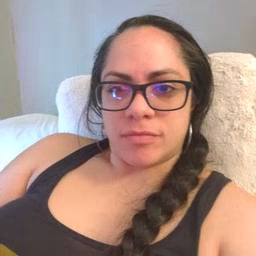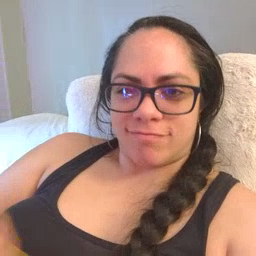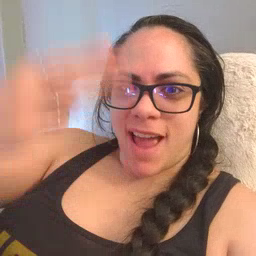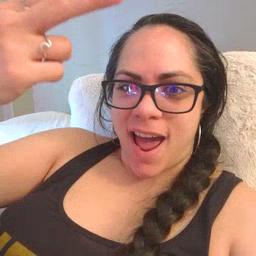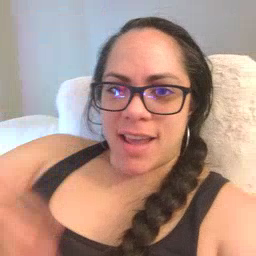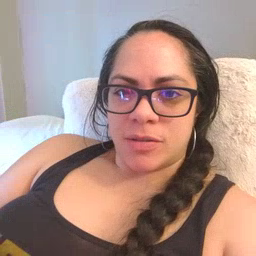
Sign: high